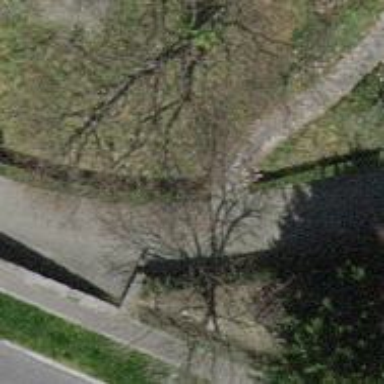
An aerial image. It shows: Set of concrete steps.